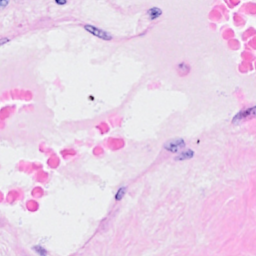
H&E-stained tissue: Breast